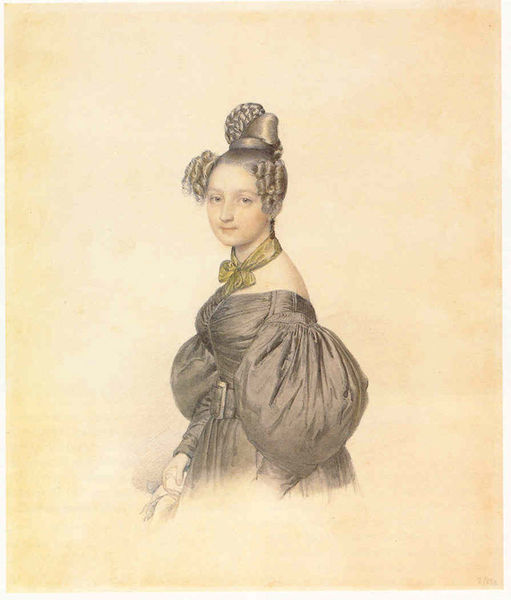
Titel: Pauline Freifrau Seutter von Lötzen, geborene Wich, in halber Figur
Künstler: Franz Xaver Winterhalter
Standort: Karlsruhe
Institution: Staatliche Kunsthalle Karlsruhe
Schlagwörter: dunkel, gemälde, hand, haut, nackt, weiß, aquarell, gelb, grün, mädchen, ocker, ausschnitt, blume, braun, brust, bunt, busen, elegant, flou, frankreich, frau, frisur, grau, haar, handschuh, hell, hintergrund, hut, kleid, licht, mund, nase, ohr, pastell, profil, rücken, schmuck, schwarz, skizze, stirn, zeichnung, blick, dame, gürtel, rot, schal, tuch, beige, hochformat, malerei, mode, rock, schleife, alt, jung, arm, arme, augen, band, barock, blass, falten, gesicht, knoten, kragen, stehen, ärmel, bildnis, hals, hände, portrait, porträt, auge, figur, gold, haare, halbfigur, kostüm, reich, stoff, adel, rokkoko, blatt, en face, frontal, kinn, lippen, locke, locken, potrait, prinzessin, puffärmel, rosa, scheitel, schulter, schultern, schön, seide, vornehm, zart, oval, adelige, perücke, kopfbedeckung, lächeln, taille, dutt, farbig, seitlich, wangen, papier, halsband, haltung, mieder, studie, zöpfe, kette, farbe, grafik, graphik, vergilbt, hof, signiert, haarband, nacken, dick, falte, füllig, zopf, brun, foulard, glanz, halstuch, hochgesteckt, robe, glänzend, hochsteckfrisur, junge frau, junge, rüschen, wange, fein, fliege, oberkörper, braune haare, lächelnd, dünn, masche, satin, fleisch, flechten, schnalle, schulterfrei, tusche, ringellocken, torso, druck, druckgraphik, lithographie, druckgrafik, radierung, stich, dreiviertel, seite, strin, koloriert, fräulein, rosig, festlich, apricot, frauenfigur, biedermeier, taschentuch, halbprofil, sehnsucht, üppig, silbern, geflochten, binde, hochfrisur, viktorianisch, fröhlich, adelig, steckfrisur, freundlich, gerafft, femme, empire, seidenkleid, kopfschmuck, hofdame, cheveux, peinture, spirale, bauschig, taft, bauschärmel, lady, schließe, korkenzieherlocken, schillerlocken, boucle, esquisse, dessin, coloriert, pompös, biedermaier, geischt, kett, bausch, ballon, wenden, gütel, fülle, crayon, gürtelschnalle, herzogin, verblasst, schwazr, volumen, manche, stopslocken, gilb, haltuch, portrat, stirnlocken, dunkle augen, dreiviertel ansicht, halsschleife, schwarzes kleid, dott, gelbe schleife, gürgel, taftkleid, teddy, schläfenlocken, schuler, pumpärmel, gürtl, n, e, 18. jahrhundert, seitenporträt, gelbes halstuch, fursur, porträt frisur, schinkenärmel, ballonärmel, firsuer, eine frau von welt im 17. jh, bauschige ärmel, schliese, hrzogin, blickkontaskt, freie haut, kringellocken, stablocken, vaporeux, boudin, frisé, #studie, firus, rhaare, rüvkenfrei, bunstift, halsruch, gortelschnalle, schnulle, ügürtel, hochstekfrisur, endame, haarringel, zöfte